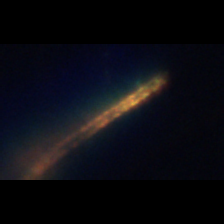
Taxon: Leptocylindrus
Group: Diatoms